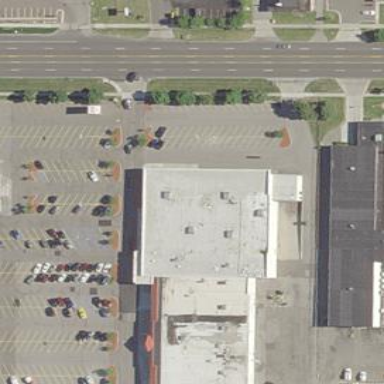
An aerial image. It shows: Building used as fitness center.